Field crop: tomato
Growth stage: 2
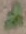
Species: solanum